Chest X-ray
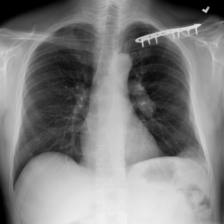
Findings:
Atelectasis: negative
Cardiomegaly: negative
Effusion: negative
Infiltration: negative
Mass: positive
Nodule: negative
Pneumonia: negative
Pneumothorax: negative
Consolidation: negative
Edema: negative
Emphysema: negative
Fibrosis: negative
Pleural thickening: negative
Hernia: negative